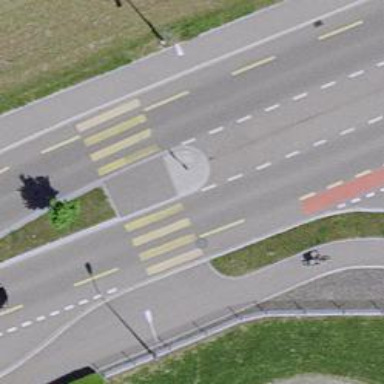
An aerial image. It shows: Uncontrolled zebra crossing with central island. The crossing is marked with zebra stripes.